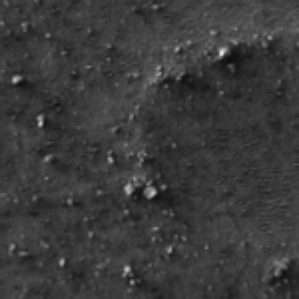
Label: frost